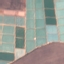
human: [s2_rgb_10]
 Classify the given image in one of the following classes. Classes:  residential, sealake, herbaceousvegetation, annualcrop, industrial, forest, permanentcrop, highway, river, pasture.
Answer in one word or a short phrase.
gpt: PermanentCrop